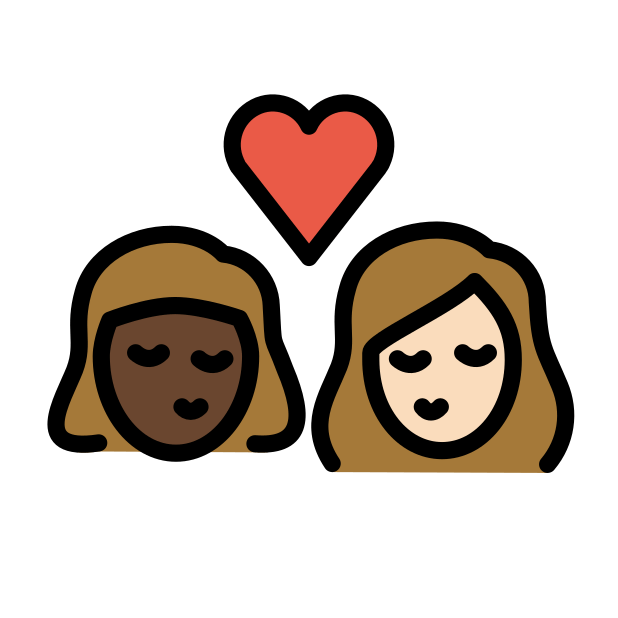
kiss: woman, woman, dark skin tone, light skin tone